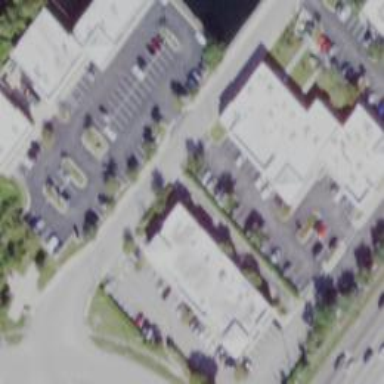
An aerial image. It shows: Road serving as parking aisle.